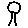
Label: tree